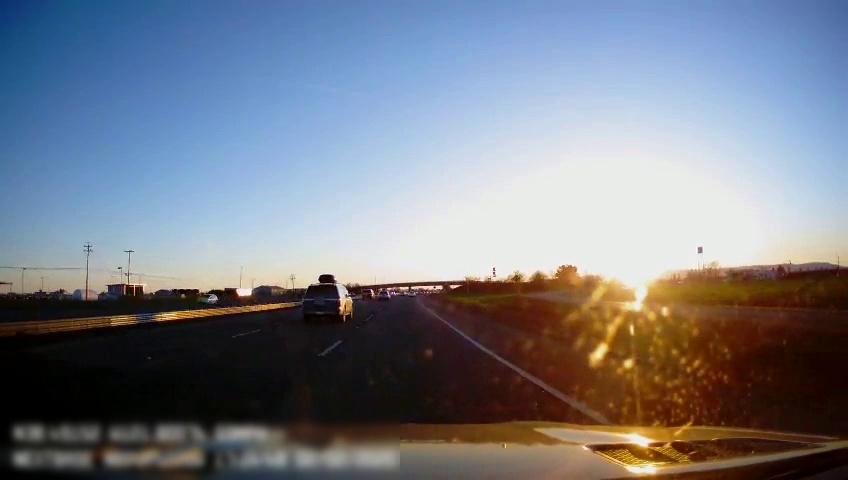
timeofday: Day
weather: Sunny
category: Drivable Space
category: Vehicles | SUV
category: Vehicles | SUV
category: Vehicles | SUV
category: Vehicles | SUV
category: Lanes | Alternate Lane
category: Lanes | Alternate Lane
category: Lanes | Current Lane
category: Lanes | Alternate Lane